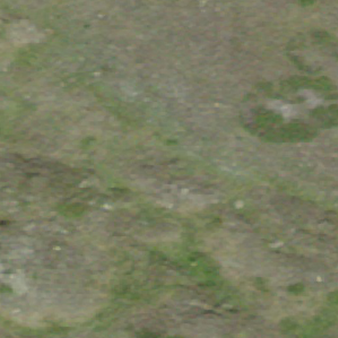
Label: other